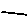
Label: line